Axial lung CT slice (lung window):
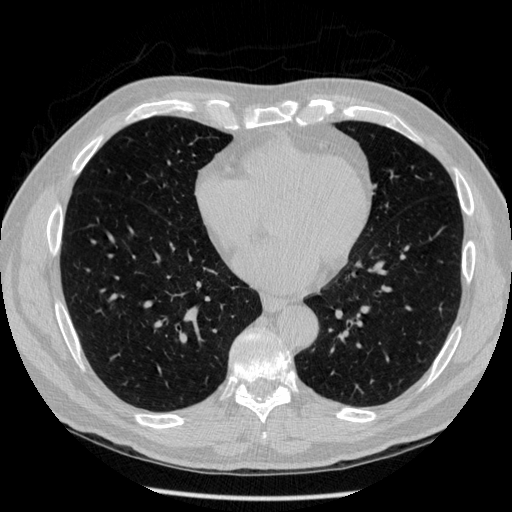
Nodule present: no